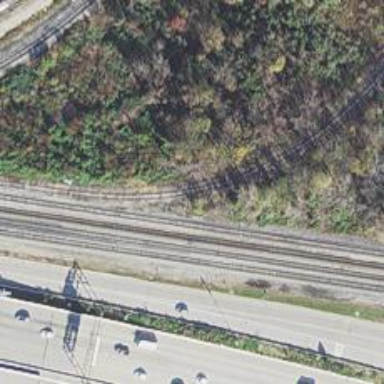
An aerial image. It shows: Disused railway spur service.